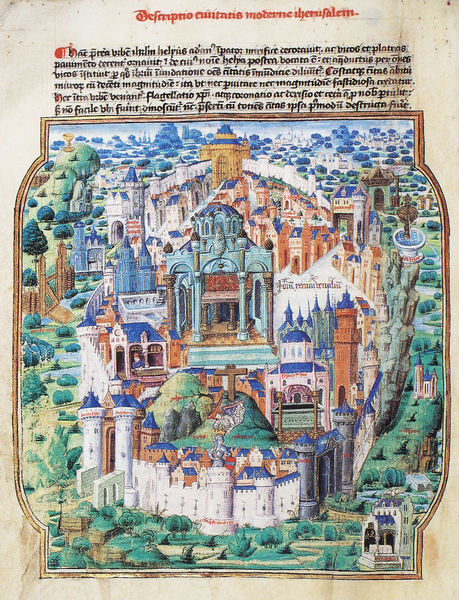
Titel: Historiologium
Künstler: Johannes Gielemans
Institution: Wien, Österreichische Nationalbibliothek
Schlagwörter: baum, blau, bäume, gelb, grün, landschaft, stadt, bunt, orange, schwarz, säule, säulen, weiss, zeichnung, rot, schloss, wiese, beige, malerei, bibel, erde, natur, büsche, gebüsch, kirche, turm, farbig, schrift, mauer, farbe, vergilbt, inschrift, zinnen, stadtansicht, buch, burg, kreuz, türme, palast, festung, druck, titel, seite, illustration, text, überschrift, friedhof, altar, buchseite, karte, mittelalter, stadtmauer, zentrum, tempel, dürer, jerusalem, mittelalterlich, handschrift, bund, latein, buchmalerei, golgatha, eitempera, golgata, 1100